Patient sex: M
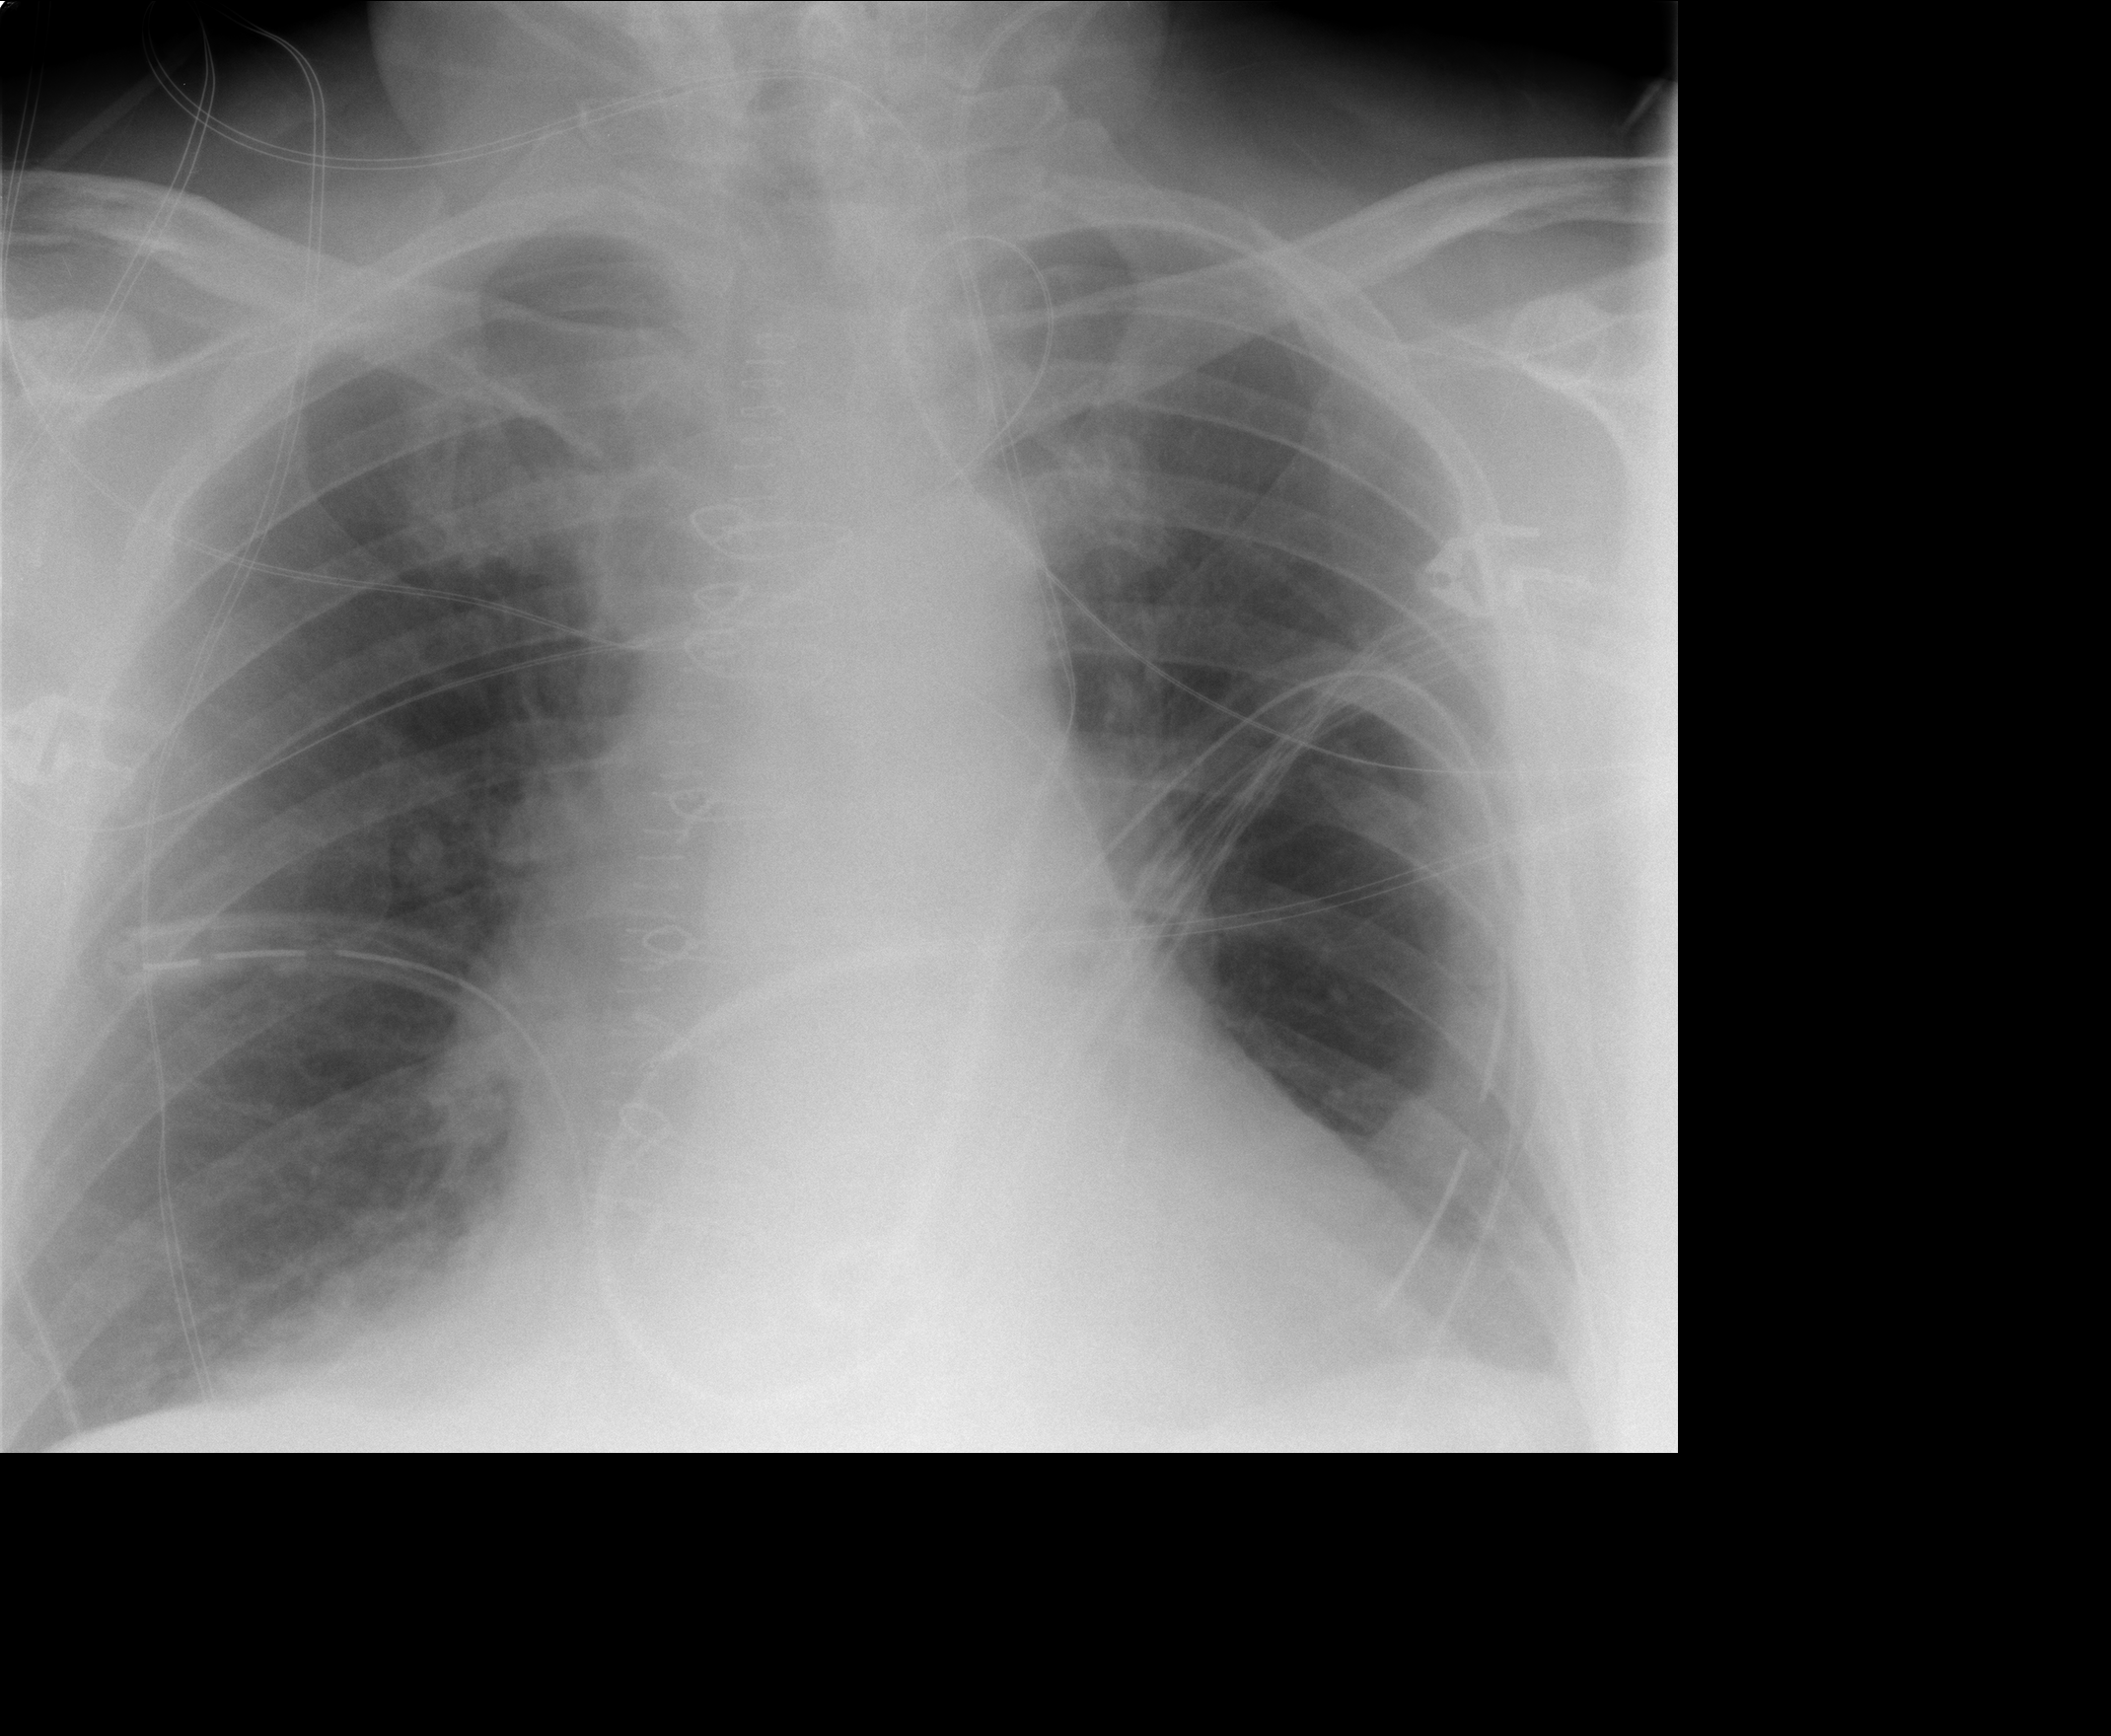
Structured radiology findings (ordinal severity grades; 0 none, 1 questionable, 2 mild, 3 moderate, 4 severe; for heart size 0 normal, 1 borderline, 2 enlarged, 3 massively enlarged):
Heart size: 2
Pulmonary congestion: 1
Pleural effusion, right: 1
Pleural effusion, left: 2
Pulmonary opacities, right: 2
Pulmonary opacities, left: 0
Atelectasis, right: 2
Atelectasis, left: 2